Question: on my MVC3 razor page,I am trying to dynamically add a textbox with click of a button
Pasted below is my Jquery .But when I click addButton ,I am getting the above error message .
To resolve this error I tried adding '<script type="text/javascript" src="jquery-1.3.2.min.js"></script>' ,but still I am getting the same error .Appreciate your suggestions to resolve this error.
'''
<script type="text/javascript">
$(document).ready(function(){
var counter = 2;
$("#addButton").click(function () {
if(counter>10){
alert("Only 10 textboxes allow");
return false;
}
var newTextBoxDiv = $(document.createElement('div')).attr("id", 'TextBoxDiv' + counter);
newTextBoxDiv.after().html('<label>Textbox #'+ counter + ' : </label>' +
'<input type="text" name="textbox' + counter +
'" id="textbox' + counter + '" value="" >');
newTextBoxDiv.appendTo("#TextBoxesGroup");
counter++;
});
$("#removeButton").click(function () {
if(counter==1){
alert("No more textbox to remove");
return false;
}
counter--;
$("#TextBoxDiv" + counter).remove();
});
$("#getButtonValue").click(function () {
var msg = '';
for(i=1; i<counter; i++){
msg += "
Textbox #" + i + " : " + $('#textbox' + i).val();
}
alert(msg);
});
});
</script>
'''

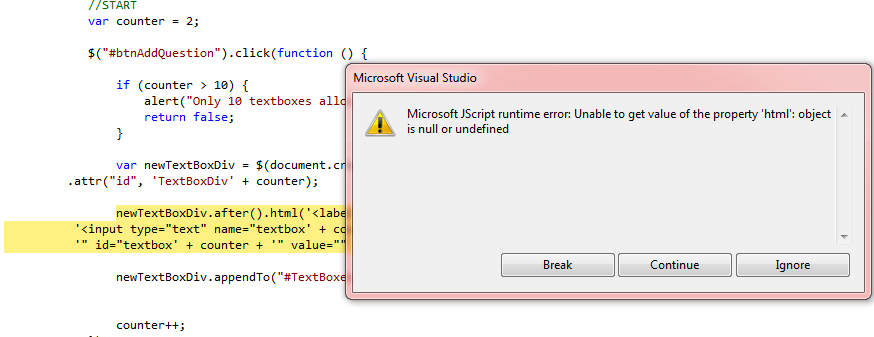
Answer: you may want to use jquery all the way instead of mixing up native DOM and jquery. this one will actually work:
'''
var newTextBoxDiv = $('<div id="TextBoxDiv' + counter + '"><label>Textbox #'+ counter + ' : </label><input type="text" name="textbox' + counter + '" id="textbox' + counter + '" value="" ></div>');
'''